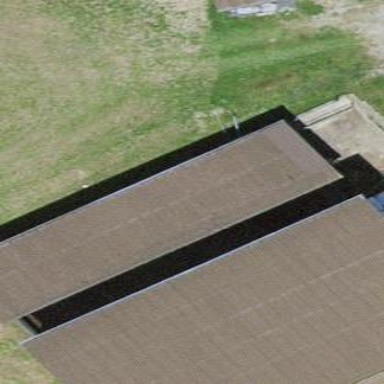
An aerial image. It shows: Sty building.